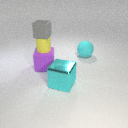
large purple rubber cube below small yellow rubber cylinder